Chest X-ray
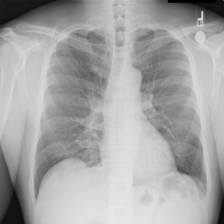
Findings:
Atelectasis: negative
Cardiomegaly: negative
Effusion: negative
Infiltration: negative
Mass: negative
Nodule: negative
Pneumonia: negative
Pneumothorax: negative
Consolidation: negative
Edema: negative
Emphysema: negative
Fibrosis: negative
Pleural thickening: negative
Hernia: negative